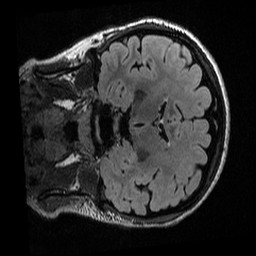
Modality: T2w
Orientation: coronal
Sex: female
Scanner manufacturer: ge
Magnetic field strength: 3 T
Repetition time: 6 s
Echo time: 0.1256 s